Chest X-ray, AP view. Patient: 47 years old, sex F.
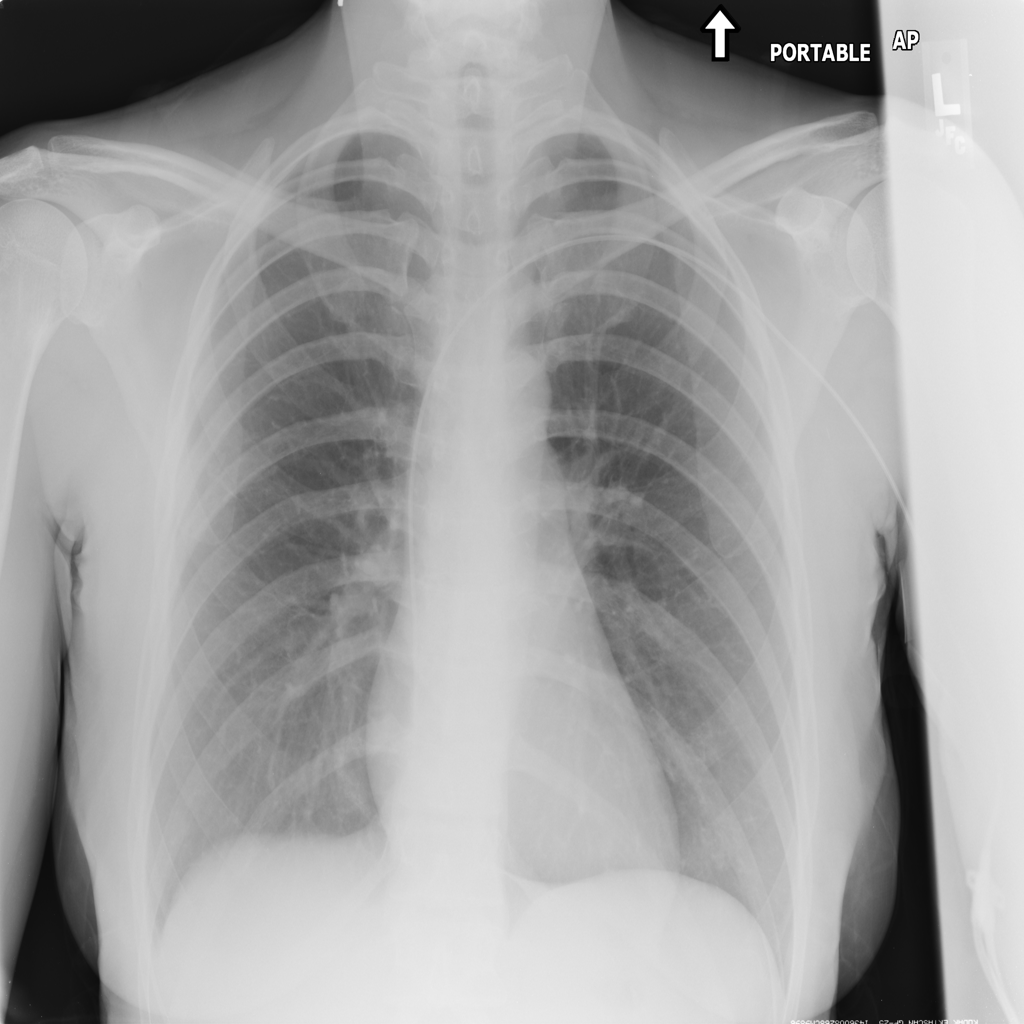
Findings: No Finding